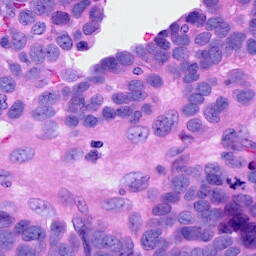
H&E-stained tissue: Ovarian